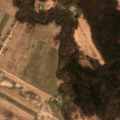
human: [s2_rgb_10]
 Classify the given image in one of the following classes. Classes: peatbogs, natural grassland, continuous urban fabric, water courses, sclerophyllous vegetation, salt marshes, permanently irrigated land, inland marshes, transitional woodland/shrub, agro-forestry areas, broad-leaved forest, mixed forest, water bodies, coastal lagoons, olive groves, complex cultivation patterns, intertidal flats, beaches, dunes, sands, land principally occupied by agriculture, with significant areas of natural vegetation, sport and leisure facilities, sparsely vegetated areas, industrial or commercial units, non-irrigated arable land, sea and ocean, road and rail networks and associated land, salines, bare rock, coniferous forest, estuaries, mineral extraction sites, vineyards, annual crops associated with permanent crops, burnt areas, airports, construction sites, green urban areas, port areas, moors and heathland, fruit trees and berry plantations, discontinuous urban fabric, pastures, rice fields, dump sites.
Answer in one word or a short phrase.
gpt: non-irrigated arable land, pastures, land principally occupied by agriculture, with significant areas of natural vegetation, broad-leaved forest, mixed forest